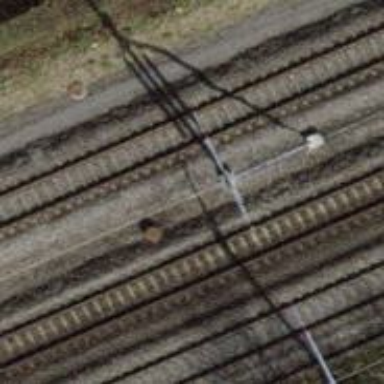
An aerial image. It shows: Power pole.